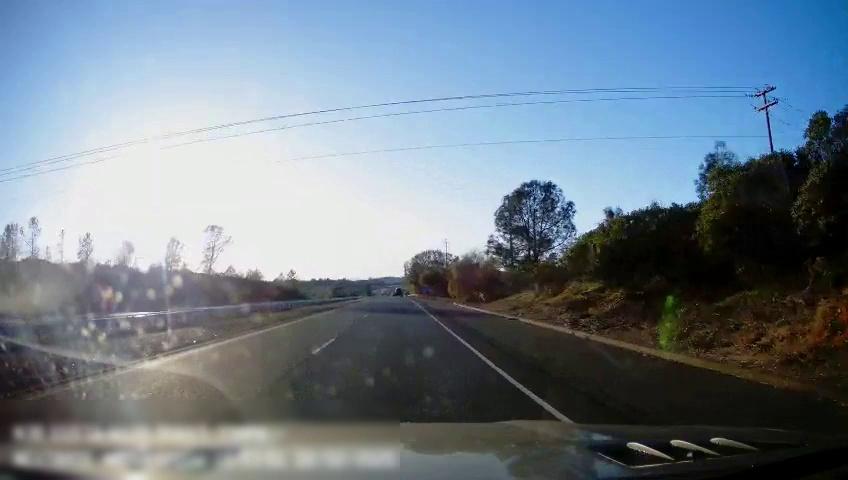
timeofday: Day
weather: Sunny
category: Drivable Space
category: Drivable Space
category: Lanes | Current Lane
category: Lanes | Current Lane
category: Lanes | Alternate Lane